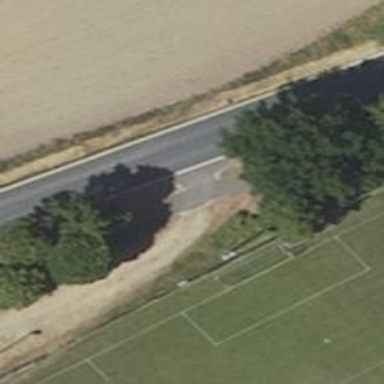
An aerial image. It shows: Asphalt path with smooth surface grade of grade1.